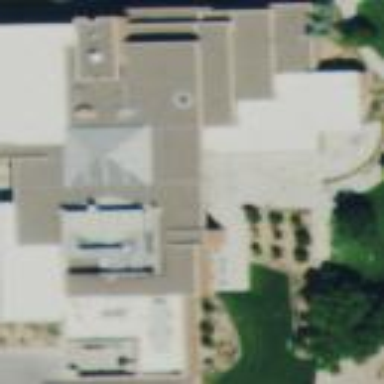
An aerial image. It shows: School building with library inside.